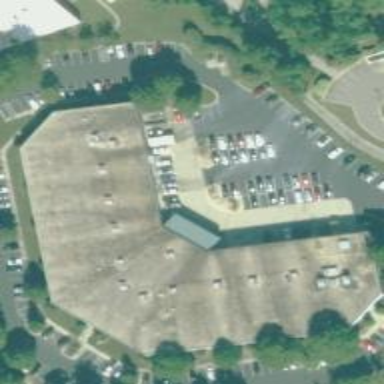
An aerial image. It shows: Commercial building.